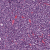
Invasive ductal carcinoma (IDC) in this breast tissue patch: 1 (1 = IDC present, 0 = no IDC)